Question: I have a little program that render a yellow triangle twice, once on the left half of a framebuffer and once on the right side.
Dump of the texture

Now, after that I render the content of this framebuffer on the screen.
It works if I use GL_TEXTURE_RECTANGLE in the framebuffer constructor:
<URL>
In binding the texture, function renderFullScreenQuad, line 372:
<URL>
And using sampler2DRect in the fragment shader:
'''
#version 330
out vec4 outputColor;
uniform sampler2DRect texture0;
void main() {
outputColor = texture(texture0, gl_FragCoord.xy);
}
'''
But if I change all the RECTANGLE to 2D and I use sample2D in the fs, I get a total black image at the end of the display(), although the dump of the texture shows always the correct image... I would like to know why.
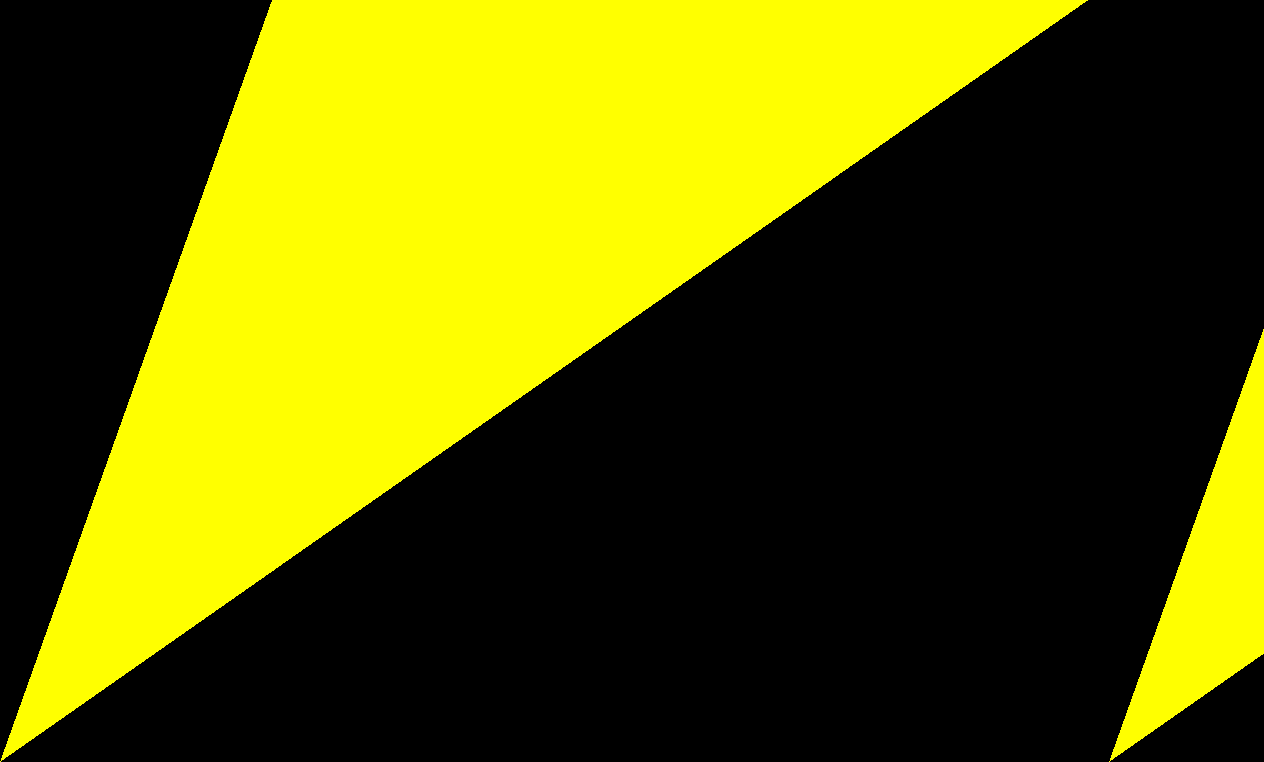
Answer: Texture coordinates work differently between textures of types 'GL_TEXTURE_RECTANGLE' and 'GL_TEXTURE_2D':
- 'GL_TEXTURE_RECTANGLE'- 'GL_TEXTURE_2D'
With this statement in your fragment shader:
'''
outputColor = texture(texture0, gl_FragCoord.xy);
'''
you are using coordinates in pixel units as texture coordinates. Based on the above, this will work for the 'RECTANGLE' texture, but not for '2D'.
Since your original input coordinates in the vertex shader appear to be in the range [0.0, 1.0], the easiest approach to fix this is to pass the untransformed coordinates from vertex shader to fragment shader, and use them as texture coordinates. The vertex shader would then look like this:
'''
#version 330
layout (location = 0) in vec2 position;
out vec2 texCoord;
uniform mat4 modelToClipMatrix;
void main() {
gl_Position = modelToClipMatrix * vec4(position, 0, 1);
texCoord = position;
}
'''
And the fragment shader:
'''
#version 330
in vec2 texCoord;
out vec4 outputColor;
uniform sampler2D texture0;
void main() {
outputColor = texture(texture0, texCoord);
}
'''